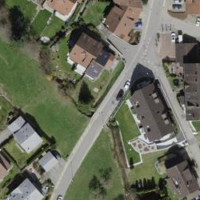
EUNIS habitat code: 55
Species observed at this site:
Tussilago farfara